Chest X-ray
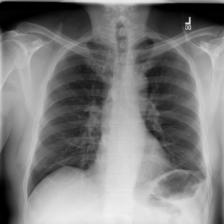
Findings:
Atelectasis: negative
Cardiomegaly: negative
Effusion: negative
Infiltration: negative
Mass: negative
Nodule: negative
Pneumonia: negative
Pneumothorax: negative
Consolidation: negative
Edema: negative
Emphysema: negative
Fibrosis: negative
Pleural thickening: negative
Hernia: negative